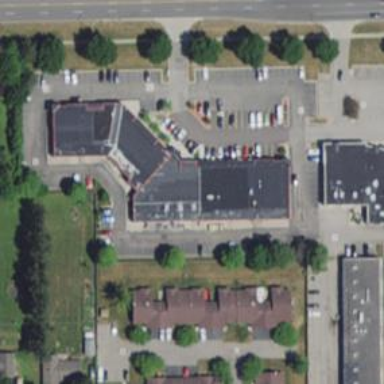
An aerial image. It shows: Fitness centre on leisure land.